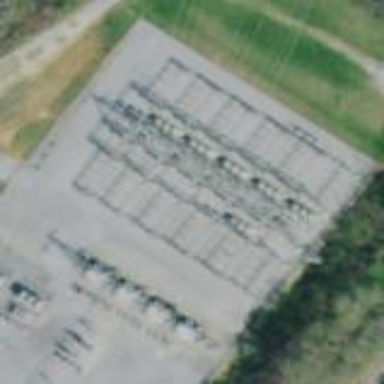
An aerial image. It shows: Switchgear related to power.